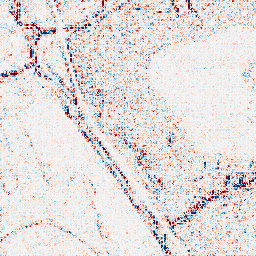
Category: wavelet
Decomposition family: wavelet_reverse_biorthogonal
Decomposition parameters: wavelet: rbio1.3
level: 1
Upsampling method: cubic_mitchell
Upsampling parameters: scale: 8
Upsampling scale: 8